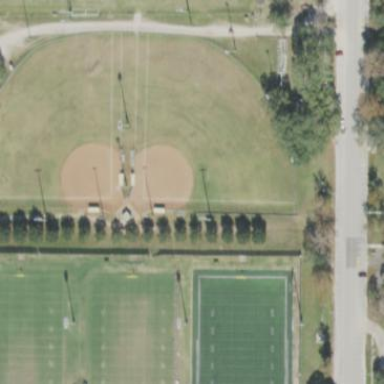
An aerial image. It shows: Softball pitch for leisure sports.